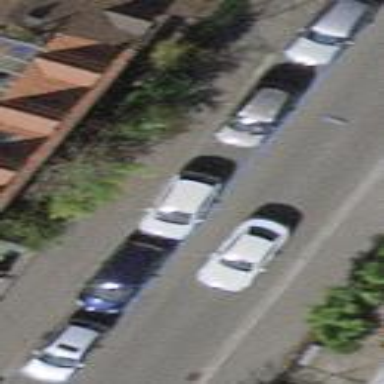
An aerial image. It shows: Parking lane.